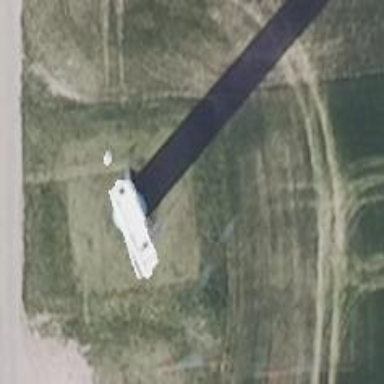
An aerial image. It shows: Wind generator of the horizontal axis type made by Vestas.